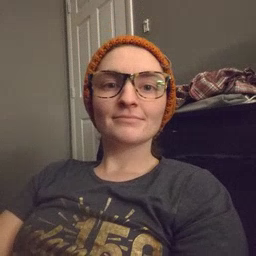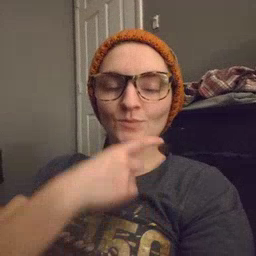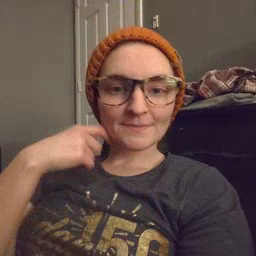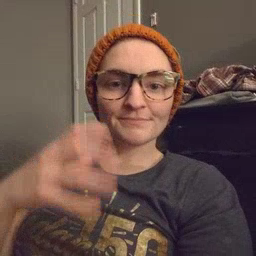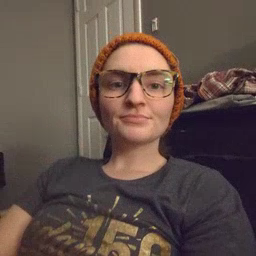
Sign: dryer